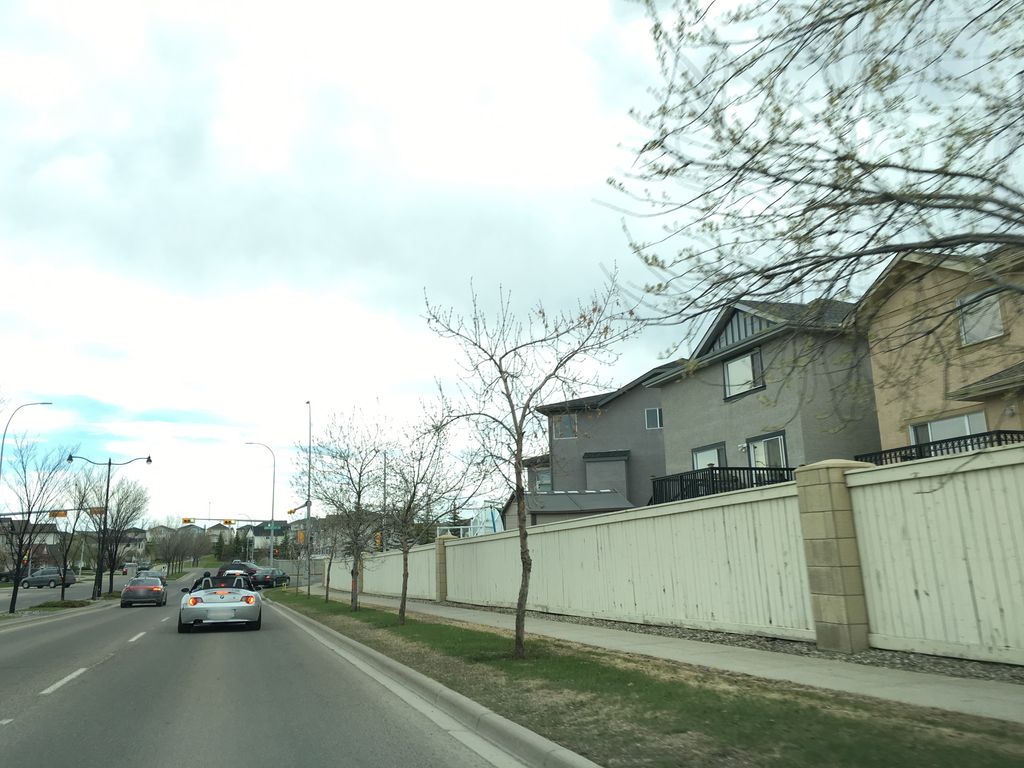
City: calgary